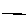
Label: line